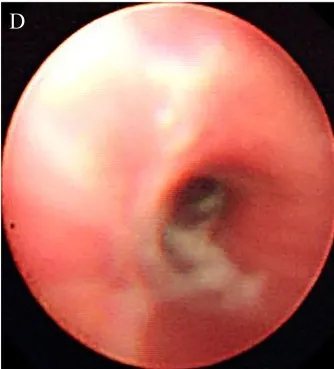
Purulent secretions were observed in bronchoscopy.
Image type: endoscopy (airway_endoscopy)